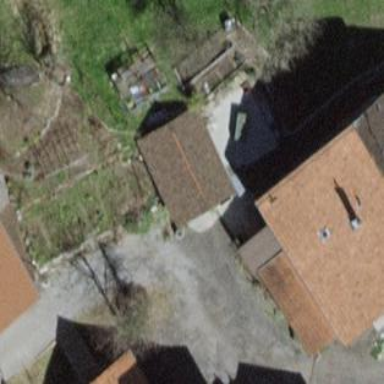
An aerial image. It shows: Shed.